Question: I need disable standard ContextMenu of TextBox. I've created a new WPF project and added the following:
'''
<Window x:Class="WpfApplication3.MainWindow"
xmlns="http://schemas.microsoft.com/winfx/2006/xaml/presentation"
xmlns:x="http://schemas.microsoft.com/winfx/2006/xaml"
Title="MainWindow" Height="350" Width="525">
<Grid>
<ContentControl>
<ContentControl.ContentTemplate>
<DataTemplate>
<TextBox ContextMenu="{x:Null}" VerticalAlignment="Top" HorizontalAlignment="Left" Width="50"></TextBox>
</DataTemplate>
</ContentControl.ContentTemplate>
</ContentControl>
</Grid>
</Window>
'''
But this is what i get :

The following code works fine :
'''
<Grid>
<TextBox ContextMenu="{x:Null}" VerticalAlignment="Top" HorizontalAlignment="Left" Width="50"></TextBox>
</Grid>
'''
Why is this happening?
According to the accepted answer I've created a class derived from TextBox in order to be able to show parents ContextMenu.
'''
public class TextBoxNoMenu: TextBox
{
public TextBoxNoMenu()
{
ContextMenu = null;
}
}
'''
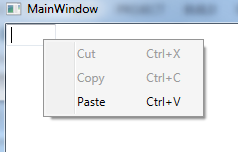
Answer: > Why is this happening?
This is an interesting case of a control's behavior changing depending on where/how a property is set.
'TextBox' provides its own context menu by default. The time it won't do this is when you explicitly set the of 'ContextMenu' to 'null'. This is what happens in your simple example where the 'TextBox' is directly within in the 'Grid'.
However, when you set a property , you're not actually setting a local value; you're setting a "parent template" value. If you inspect the value with 'DependencyPropertyHelper.GetValueSource()', you'll see the base value source is 'ParentTemplate' instead of 'Local'. Thus, the menu still gets overridden.
See <URL> for more information about the different kinds of dependency property value sources.
@OmegaMan's suggestion of assigning a 'hidden' context menu seems to work pretty well.